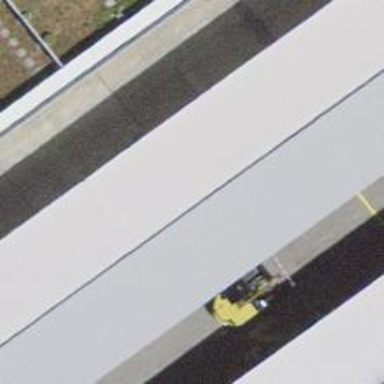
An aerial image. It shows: View of roof of building.